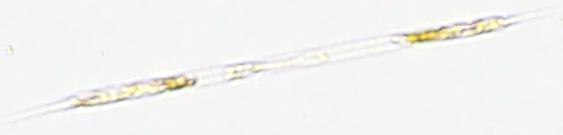
Label: Rhizosolenia